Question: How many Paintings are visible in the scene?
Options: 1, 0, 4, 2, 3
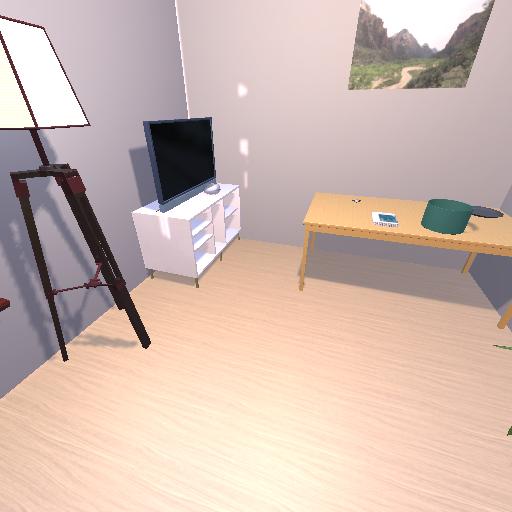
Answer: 1